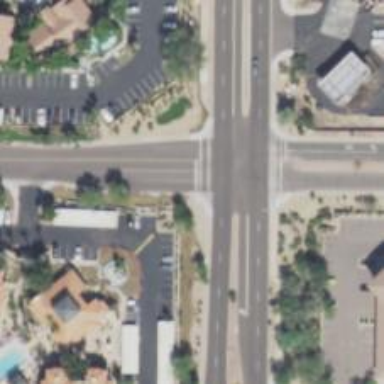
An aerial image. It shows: Solid stop line on the road.